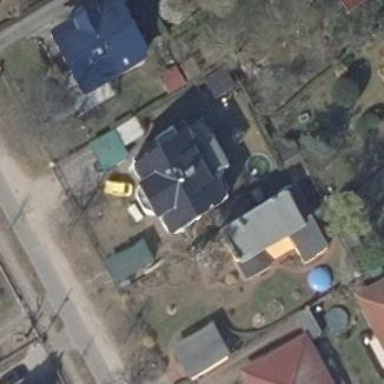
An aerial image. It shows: Detached building.